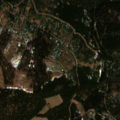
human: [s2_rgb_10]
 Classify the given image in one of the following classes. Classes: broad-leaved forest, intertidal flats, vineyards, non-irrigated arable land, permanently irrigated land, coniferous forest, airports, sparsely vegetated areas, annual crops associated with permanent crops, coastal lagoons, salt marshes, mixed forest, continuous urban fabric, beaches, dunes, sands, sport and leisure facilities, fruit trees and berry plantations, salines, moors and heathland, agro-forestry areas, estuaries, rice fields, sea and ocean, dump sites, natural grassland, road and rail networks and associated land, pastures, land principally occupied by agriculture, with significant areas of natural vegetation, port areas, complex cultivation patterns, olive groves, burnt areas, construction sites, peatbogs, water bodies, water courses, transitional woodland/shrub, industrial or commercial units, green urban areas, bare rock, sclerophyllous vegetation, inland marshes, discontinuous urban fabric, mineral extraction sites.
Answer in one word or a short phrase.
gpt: coniferous forest, natural grassland, transitional woodland/shrub